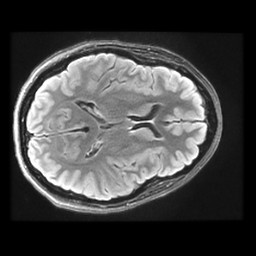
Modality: FLAIR
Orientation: axial
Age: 31
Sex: female
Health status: healthy
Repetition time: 12 s
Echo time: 0.09782 s